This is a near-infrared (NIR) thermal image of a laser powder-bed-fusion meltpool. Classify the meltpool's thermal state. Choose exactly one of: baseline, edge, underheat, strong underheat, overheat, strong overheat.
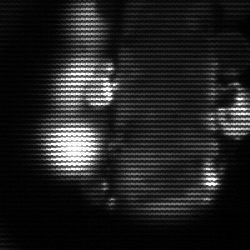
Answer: strong underheat